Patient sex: F
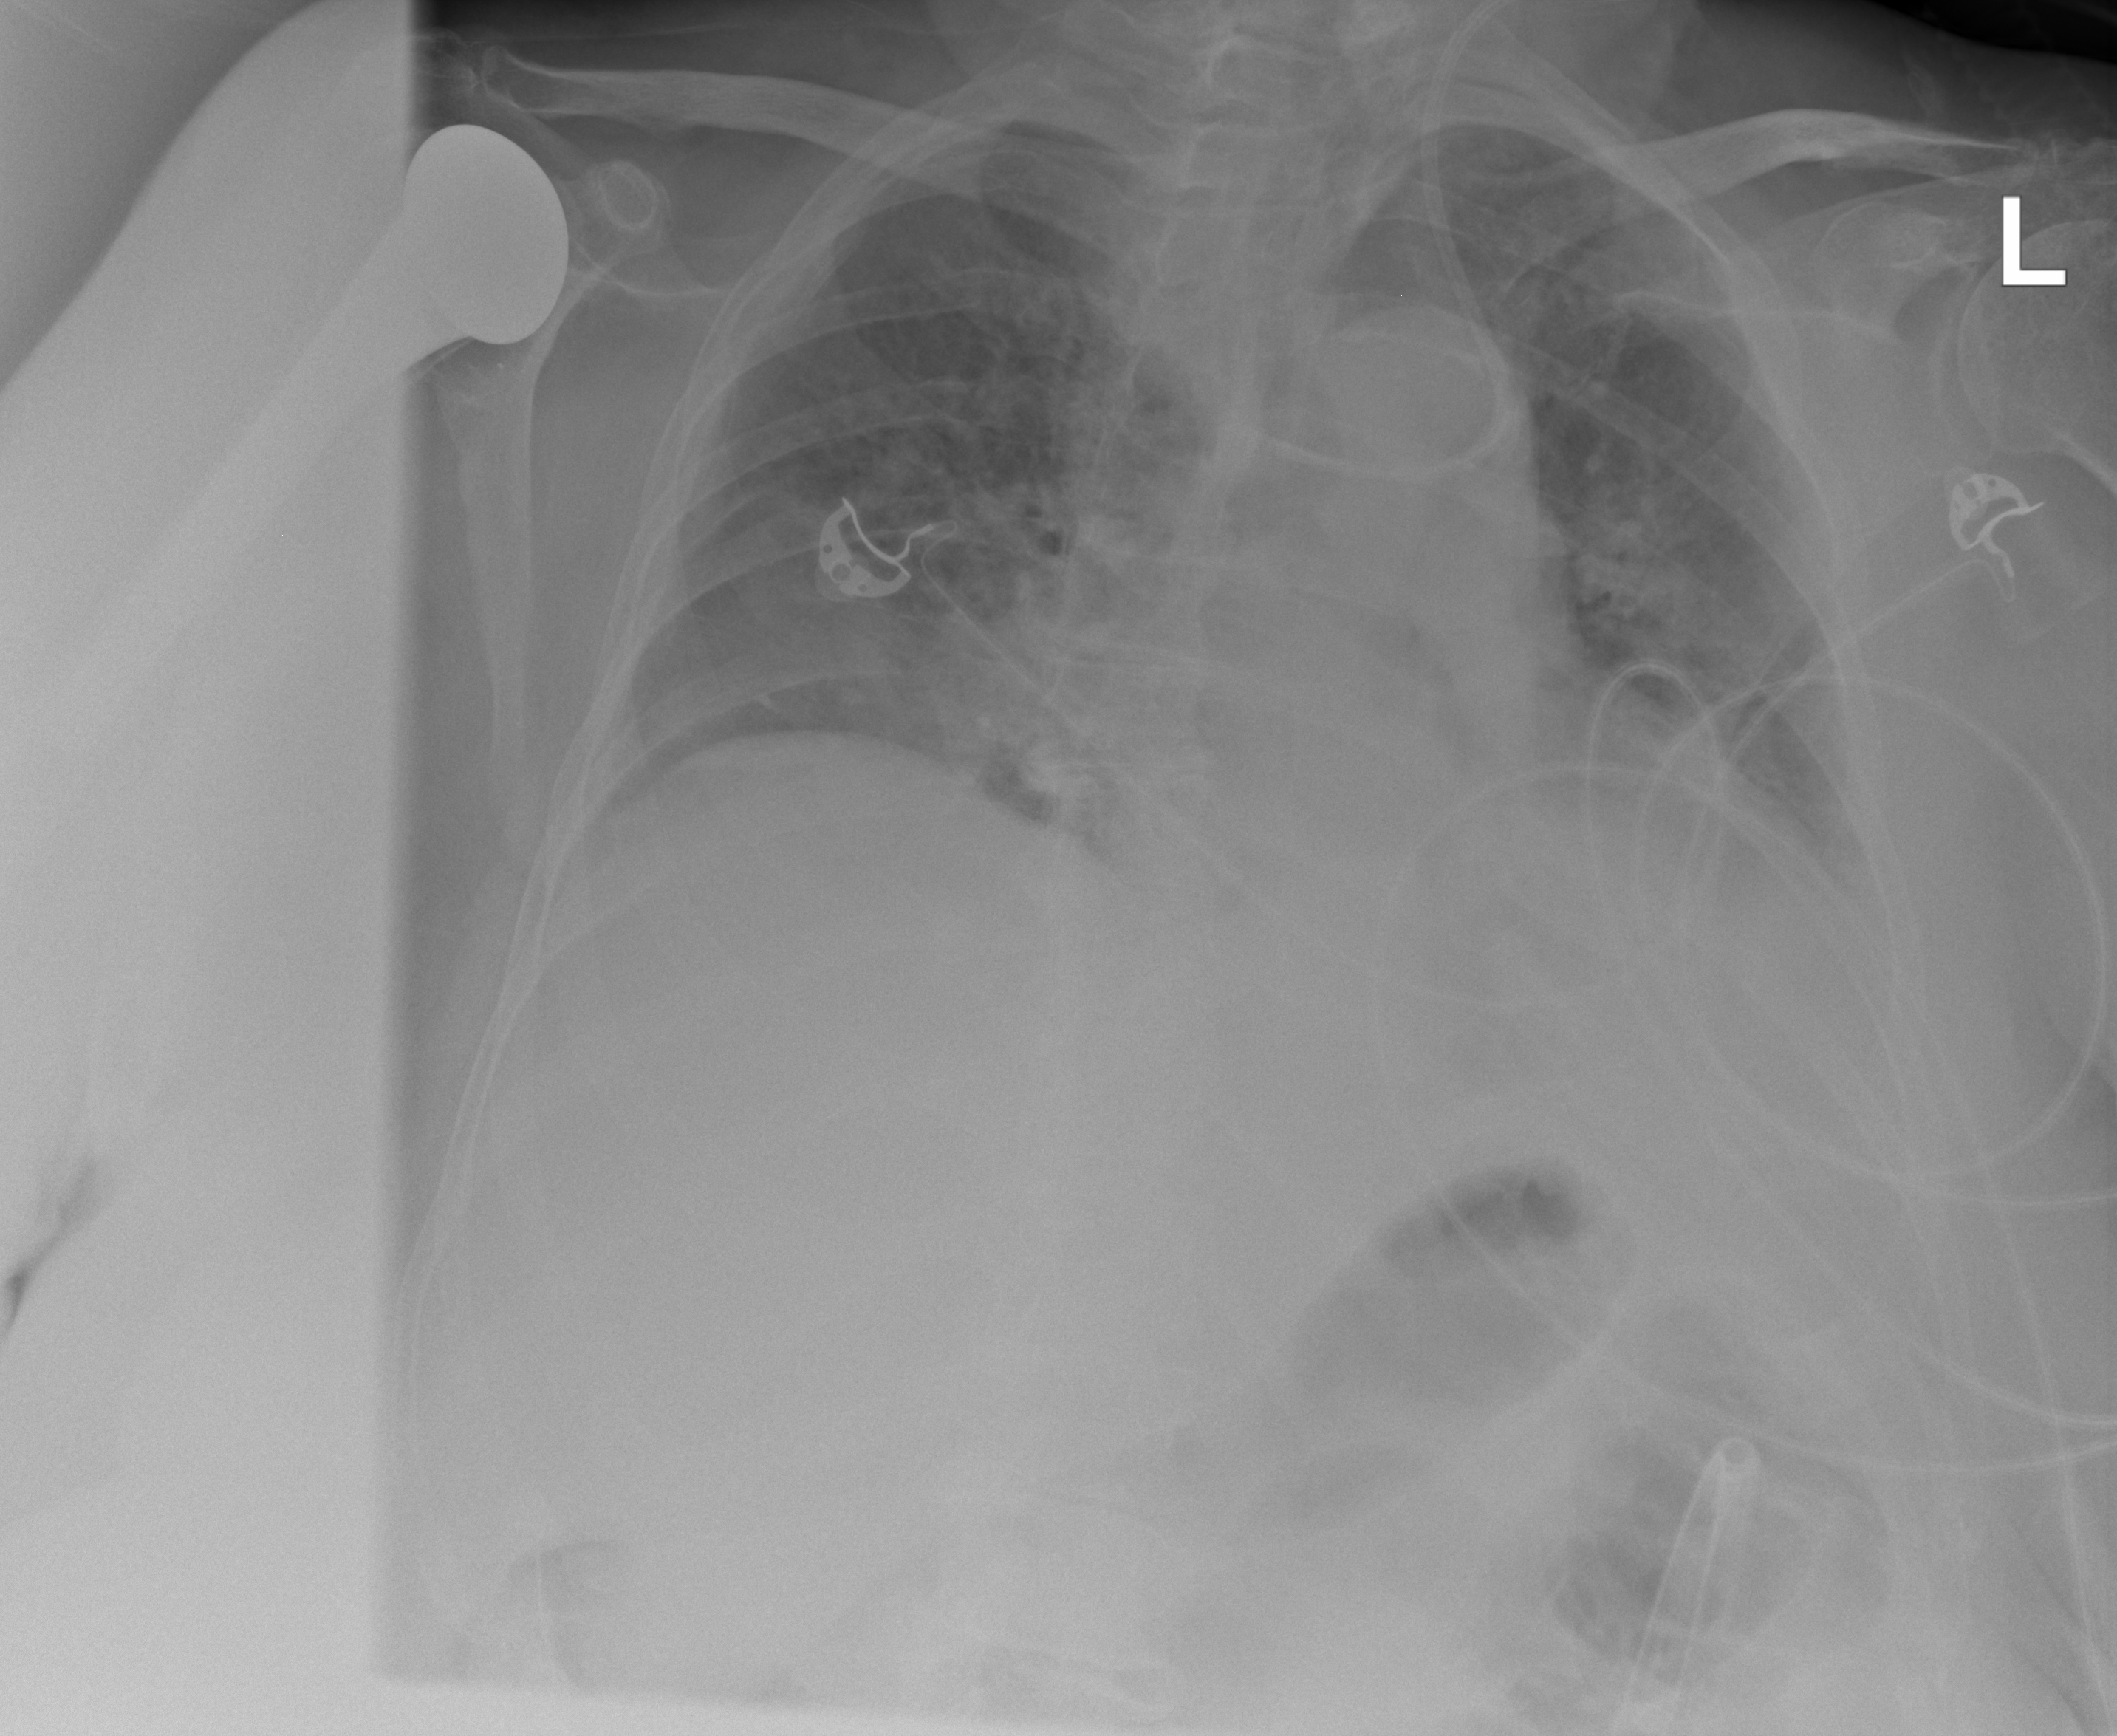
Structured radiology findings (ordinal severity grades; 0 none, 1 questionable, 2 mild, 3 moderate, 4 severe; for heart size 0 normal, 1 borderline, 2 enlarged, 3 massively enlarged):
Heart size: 2
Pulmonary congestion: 2
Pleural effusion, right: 1
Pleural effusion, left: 2
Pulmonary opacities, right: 2
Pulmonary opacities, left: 2
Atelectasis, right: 2
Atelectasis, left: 2